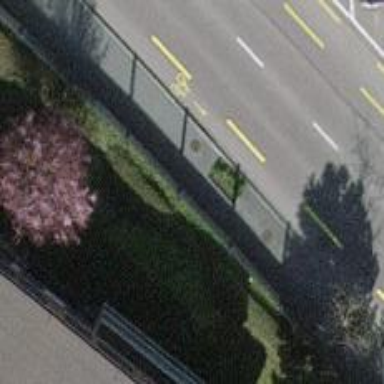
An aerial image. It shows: Noise barrier wall.